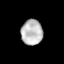
Tissue: lung
Cell type: Epithelial cells
Senescence score: 0.2266
Nuclear area (px): 536
Mean DAPI intensity: 186.627